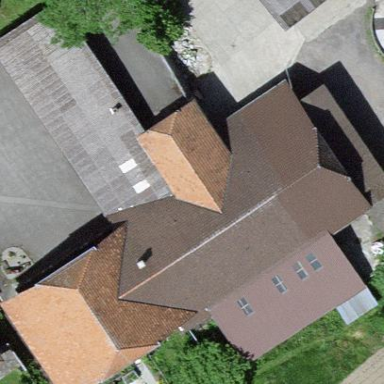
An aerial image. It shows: Farm building.